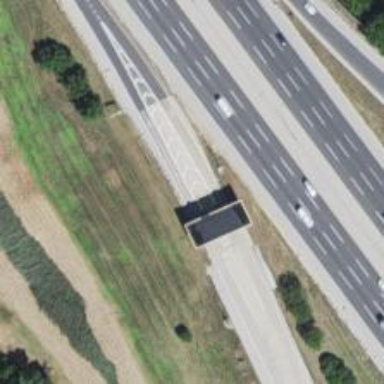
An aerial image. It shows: Toll gantry on the road.